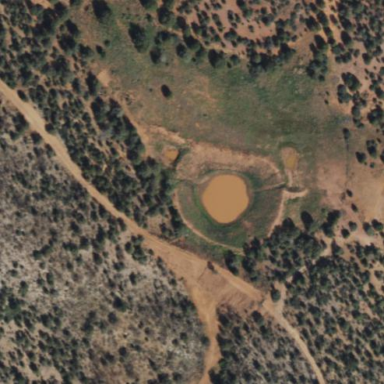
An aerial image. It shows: Natural watering place with stream pool.